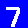
Digit: 7